Question: I've been probing this for hours to no avail. I'm basically converting my site from the outdated table-setup to a div-setup.
Here is a sample of the kind of thing I had in a table set-up:
<URL>
This is it with a div set-up:
<URL>
I've managed to align DIV's correctly using the float: left and position: relative properties, but the problem I'm finding is that when the right cell (see link above) grows in height, the left cell grows - this doesn't happen in a similar situation in a div set-up.
How can I make sure those two middle cells always maintain the same height?
I understand there are tonnes of JavaScript and jQuery solutions out there...but are there any pure HTML/CSS solutions?
Thanks for your input, its really appreciated.

HTML code:
'''
<table>
<tr>
<td class="top">
<!-- image1 !-->
</td>
</tr>
<tr>
<td class="mid1">
<p>
exrc fdbodf nosdf ifd onsdfo nj dfnsn a fnl mfasn saf
</p>
</td>
<td class="mid2">
<p>
exrc fdbodf nosdf ifd onsdfo nj dfnsn a fnl mfasn saf
</p>
</td>
</tr>
<tr>
<td class="bot">
<!-- image2 !-->
</td>
</tr>
</table>
'''
Div code:
'''
<html>
<head>
<style type="text/css">
div {border: 1px solid;}
#arrowItem {
position: absolute;
float: left;
width: 100%;
}
#arrowItem-ArrowTop {
background-image: url('img/About-Process_ArrowsTop.png');
height: 70px;
width: 300px;
}
#arrowItem-ArrowCenter {
position: absolute;
}
#arrowItem-ArrowBot {
background-image: url('img/About-Process_ArrowsBot.png');
height: 70px;
width: 300px;
}
#arrowItem-RightText {
position: absolute;
float: left;
position: relative;
width: 600px;
}
#arrowItem-text1 {
position: relative;
float: left;
width: 300px;
background-color: #d4e0a9;
border-right: 2px solid #a0b165;
border-left: 2px solid #a0b165;
}
#arrowItem-text2 {
position: relative;
float: left;
width: 300px;
}
</style>
</head>
<body>
<div id="arrowItem">
<div id="arrowItem-ArrowTop">
</div>
<div id="arrowItem-ArrowCenter">
<div id="arrowItem-text1">
<p>
1234567812345678
</p>
</div>
<div id="arrowItem-text2">
<p>
23456723456789
</p>
</div>
</div>
<div id="arrowItem-ArrowBot">
</div>
</div>
'''
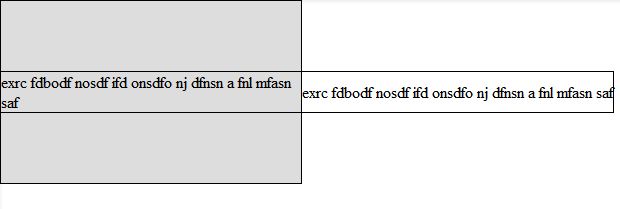
Answer: After literally a day of tinkering I have figured it out myself...and I cant believe it took so long.
The solution is to use a couple of carefuly placed divs using the left:-300 negative attribute as well as the negative margin attribute. The complete code for my specific project is below:
'''
<html>
<head>
<style type="text/css">
div {border: 0px;}
#arrowItem {
position: relative;
float: left;
width: 100%;
}
#arrowItem-ArrowTop {
position: relative;
background-image: url('img/About-Process_ArrowsTop.png');
height: 70px;
width: 300px;
}
#arrowItem-ArrowBot {
position: relative;
background-image: url('img/About-Process_ArrowsBot.png');
height: 70px;
width: 300px;
left: -300px;
top: +70px;
margin-top: -70;
}
#arrowItem-RightText {
position: absolute;
float: left;
position: relative;
width: 600px;
}
#arrowItem-text1 {
position: relative;
left: 300px;
width: 500px;
}
#arrowItem-text2 {
position: relative;
top: -100px;
width: 300px;
height: 100px;
background-color: #d4e0a9;
border-right: 2px solid #a0b165;
border-left: 2px solid #a0b165;
}
#test1 {
position: absolute;
top: 0px;
left: -300px;
width: 300px;
padding: 0px;
margin: 0px;
height: 100%;
border-right: 2px solid #a0b165;
border-left: 2px solid #a0b165;
}
</style>
</head>
<body>
<div id="arrowItem">
<div id="arrowItem-ArrowTop">
</div>
<div id="arrowItem-ArrowCenter">
<div id="arrowItem-text1">
<p>
The quick brown fox jumps over the lazy dog. The quick brown fox jumps over the lazy dog. The quick brown fox jumps over the lazy dog. The quick brown fox jumps over the lazy dog. The quick brown fox jumps over the lazy dog. The quick brown fox jumps over the lazy dog. The quick brown fox jumps over the lazy dog. The quick brown fox jumps over the lazy dog. The quick brown fox jumps over the lazy dog. The quick brown fox jumps over the lazy dog. The quick brown fox jumps over the lazy dog. The quick brown fox jumps over the lazy dog. The quick brown fox jumps over the lazy dog.
</p>
<div id="test1">
ddd
</div>
<div id="arrowItem-ArrowBot">
</div>
</div>
</div>
</div>
</html>
'''